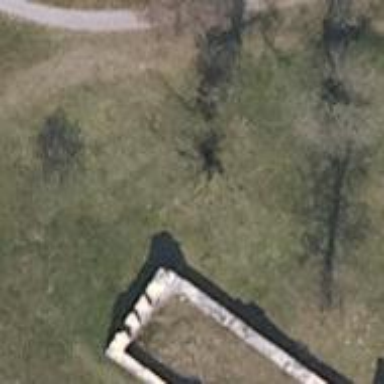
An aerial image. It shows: Grass path.